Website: apple
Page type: customer-info-address
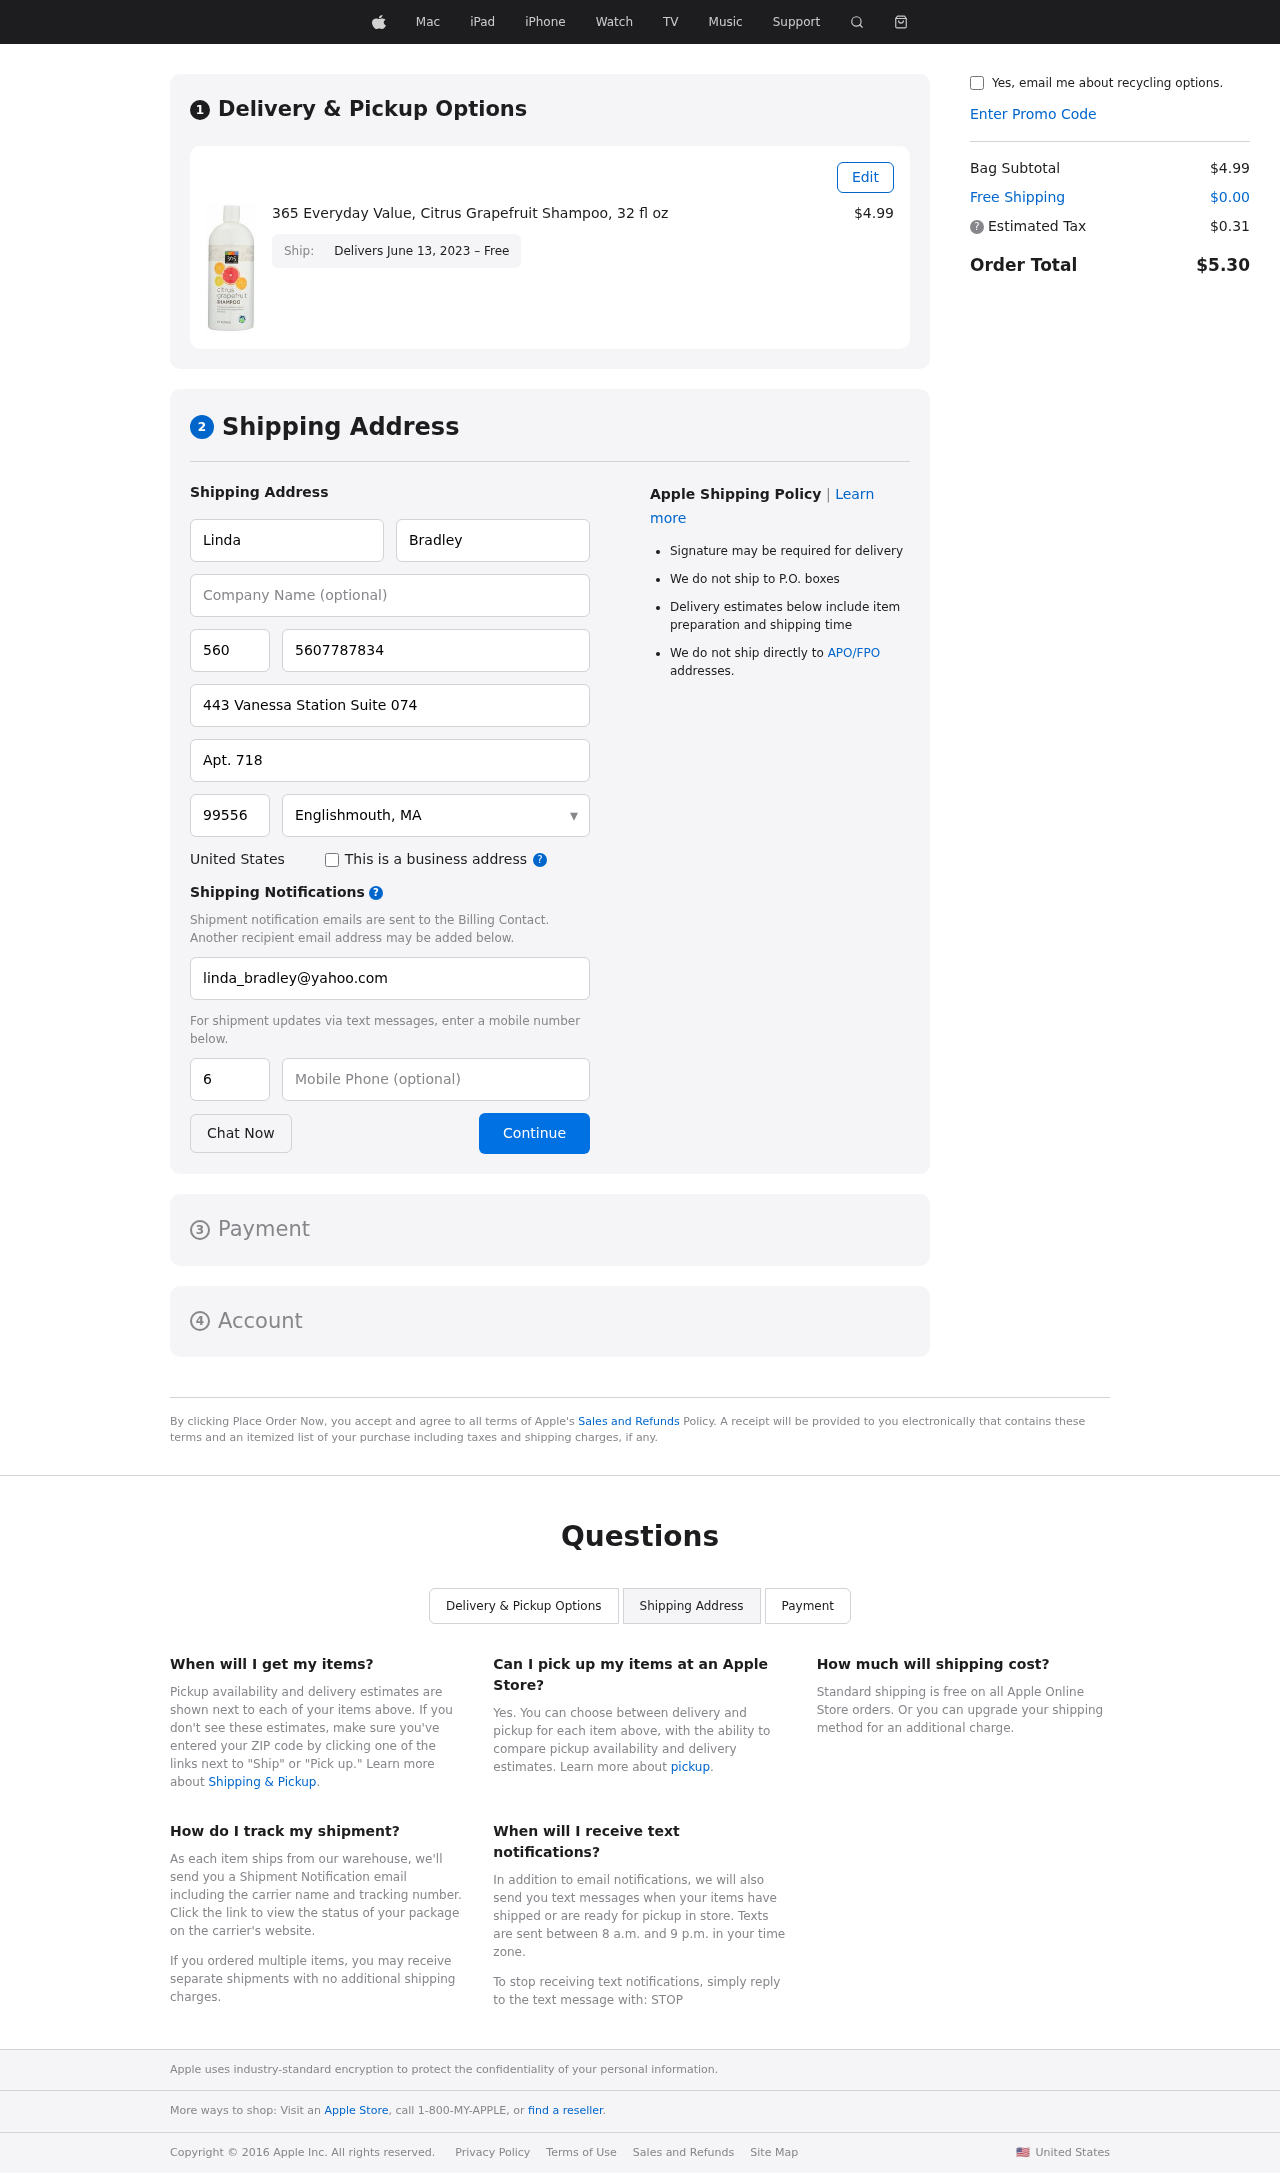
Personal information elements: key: PII_CITY_STATE
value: Englishmouth, MA
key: PII_COUNTRY
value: United States
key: PII_EMAIL
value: linda_bradley@yahoo.com
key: PII_FIRSTNAME
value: Linda
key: PII_LASTNAME
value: Bradley
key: PII_PHONE
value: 5607787834
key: PII_PHONE_ALT
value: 6356518074
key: PII_PHONE_ALT_AREA
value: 635
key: PII_PHONE_AREA
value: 560
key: PII_POSTCODE
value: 99556
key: PII_STREET
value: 443 Vanessa Station Suite 074
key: PII_STREET2
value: Apt. 718
Product elements: key: PRODUCT1_NAME
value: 365 Everyday Value, Citrus Grapefruit Shampoo, 32 fl oz
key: PRODUCT1_PRICE
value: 4.99
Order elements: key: ORDER_DELIVERY_DATE
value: Delivers June 13, 2023 – Free
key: ORDER_SUBTOTAL
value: $4.99
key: ORDER_SHIPPING_COST
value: $0.00
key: ORDER_TAX
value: $0.31
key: ORDER_TOTAL
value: $5.30